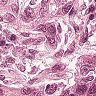
Metastatic tissue present: yes